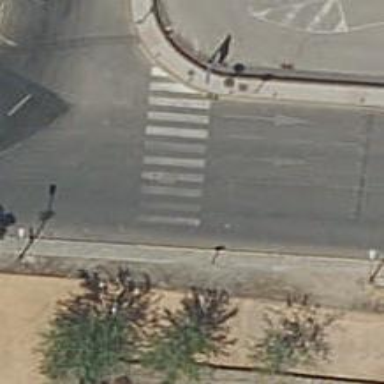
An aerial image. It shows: Pedestrian crossing with zebra markings on the footway.